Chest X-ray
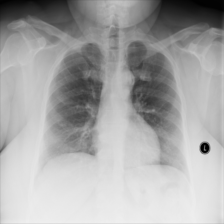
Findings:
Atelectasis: negative
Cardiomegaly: negative
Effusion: negative
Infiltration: negative
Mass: negative
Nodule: negative
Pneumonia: negative
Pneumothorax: negative
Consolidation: negative
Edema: negative
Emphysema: negative
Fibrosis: negative
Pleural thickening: negative
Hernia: negative